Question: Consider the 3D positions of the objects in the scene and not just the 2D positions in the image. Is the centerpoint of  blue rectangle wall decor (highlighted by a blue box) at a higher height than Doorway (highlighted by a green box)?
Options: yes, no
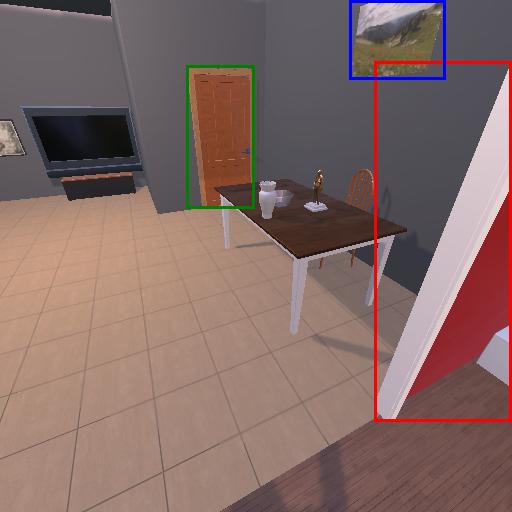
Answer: yes